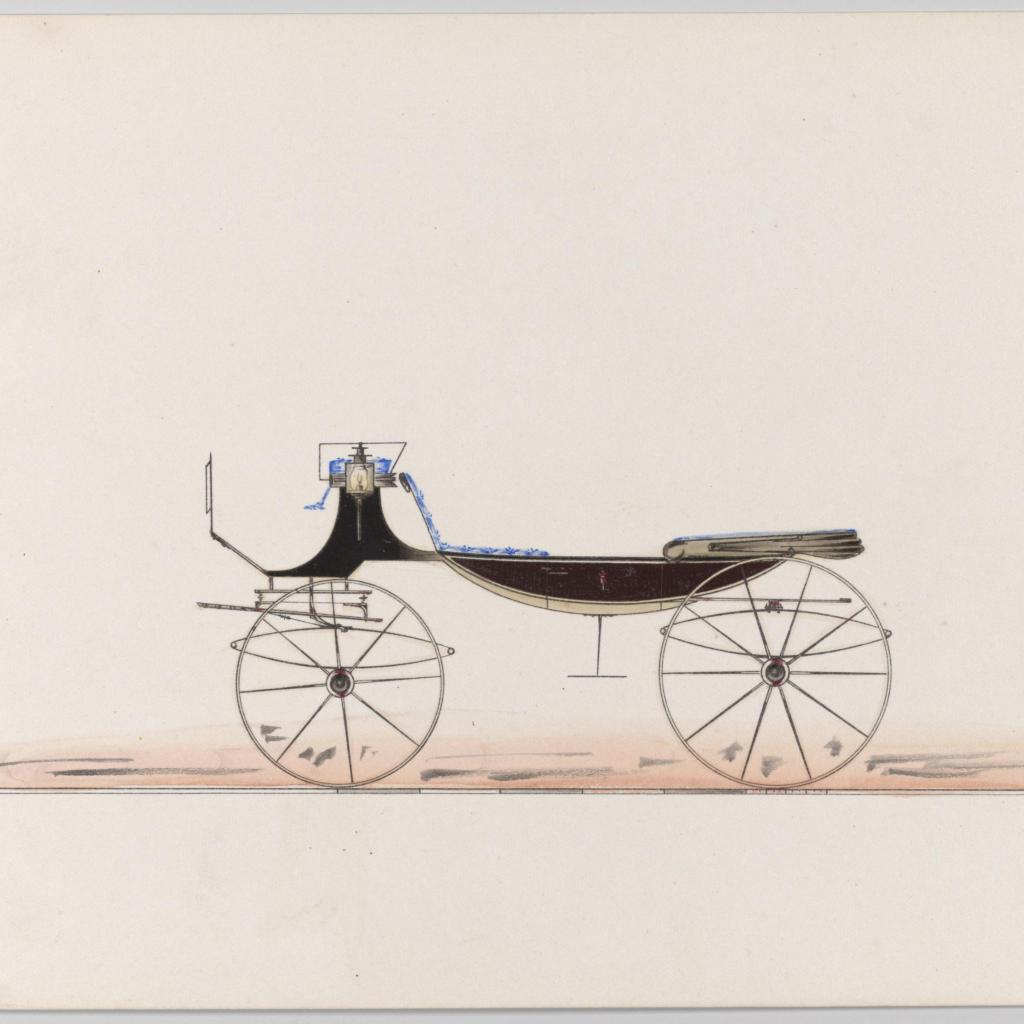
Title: Design for Vis-à-vis "Sociable" (unnumbered)
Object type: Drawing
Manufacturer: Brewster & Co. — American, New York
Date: ca. 1870
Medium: Pen and black ink, watercolor and gouache with gum arabic
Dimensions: sheet: 6 1/16 x 8 5/8 in. (15.4 x 21.9 cm)
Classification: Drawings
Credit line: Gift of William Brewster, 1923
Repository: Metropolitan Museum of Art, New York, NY